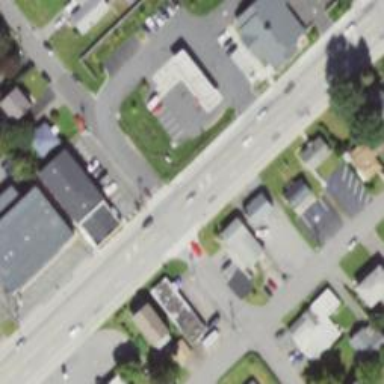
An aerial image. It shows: Road with stop sign.